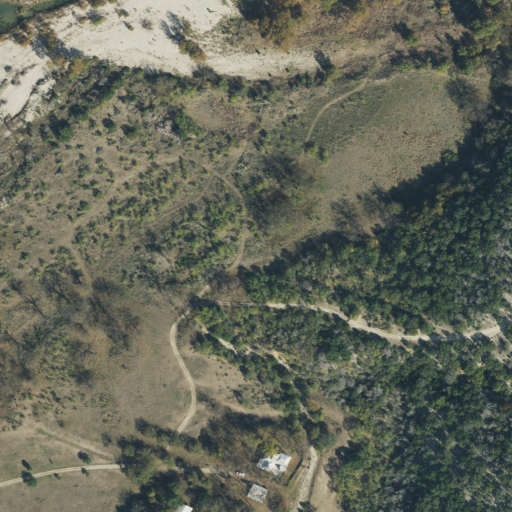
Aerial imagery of valley in Texas named Ford Canyon containing shrub, evergreen forest, barren land, open water, open development, and deciduous forest